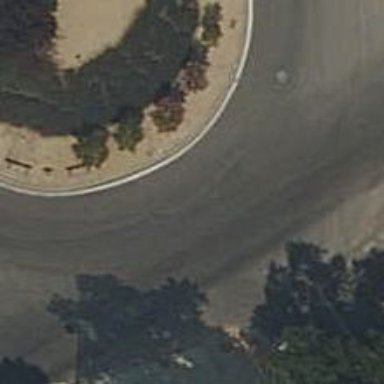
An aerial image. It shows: Tertiary road made of asphalt leading to roundabout junction.